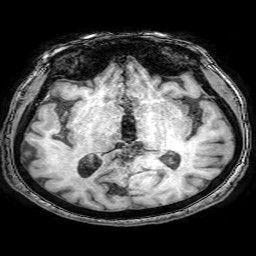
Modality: T1w
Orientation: coronal
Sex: female
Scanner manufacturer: philips
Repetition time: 0.008398 s
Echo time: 0.0039 s